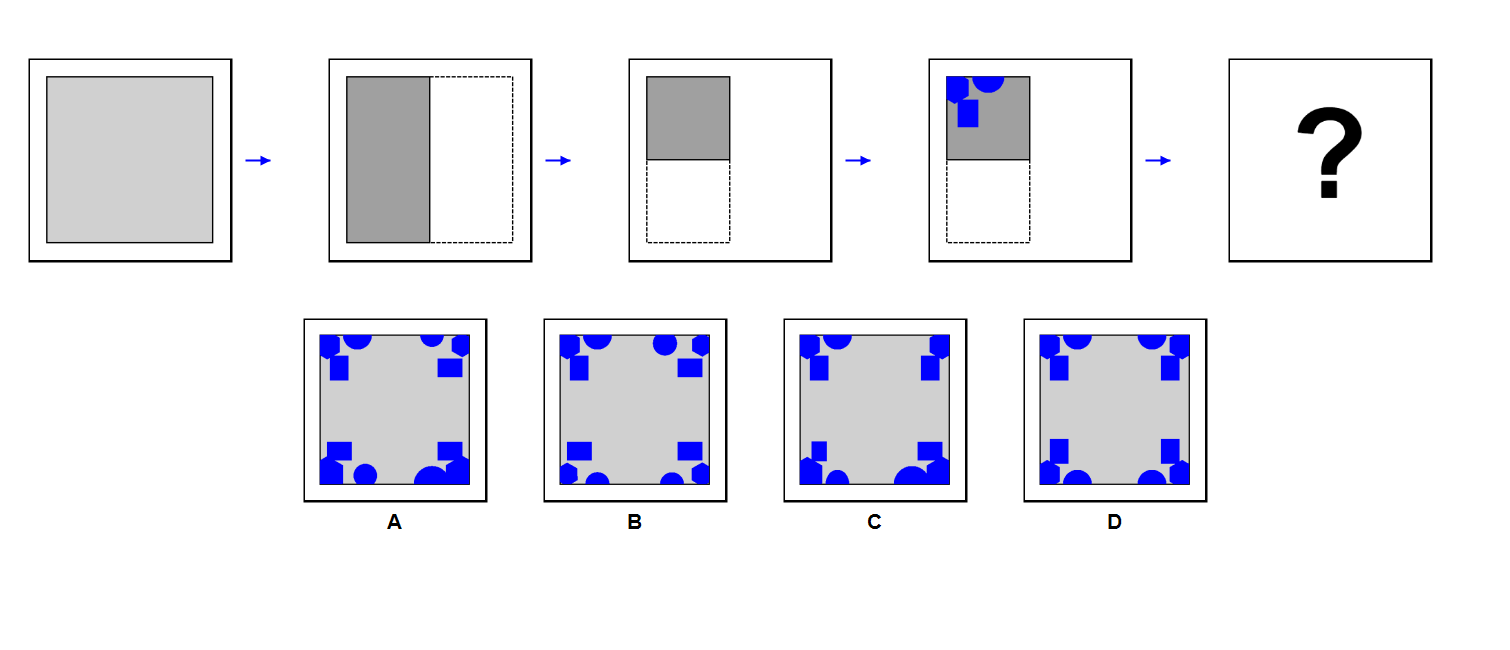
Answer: D